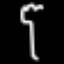
Label: fork